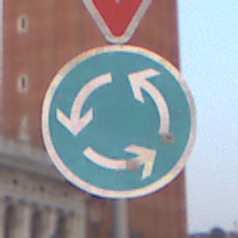
Verkehrszeichen: Kreisverkehr
Zusatzzeichen oben: VorfahrtGewaehren
Umgebung: Outdoor, Urban
Tageszeit: SunriseSunset
Wetter: Clear
Licht: Natural
Jahreszeit: NotSpecified
Kontrast: MediumContrast